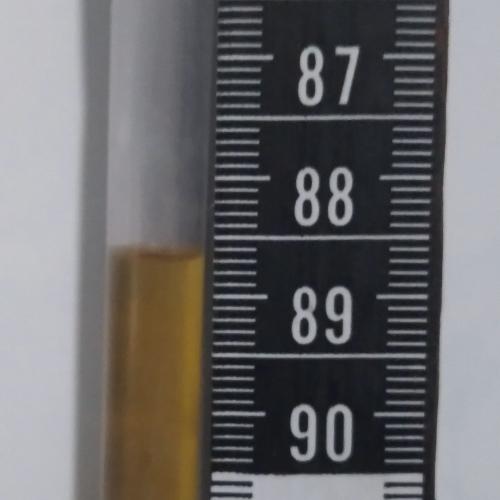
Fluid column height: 88.7 cm